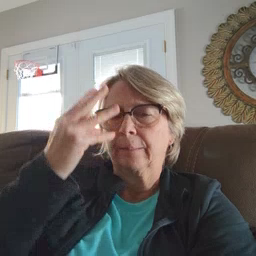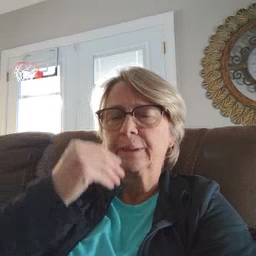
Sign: sleepy